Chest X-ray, PA view. Patient: 60 years old, sex F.
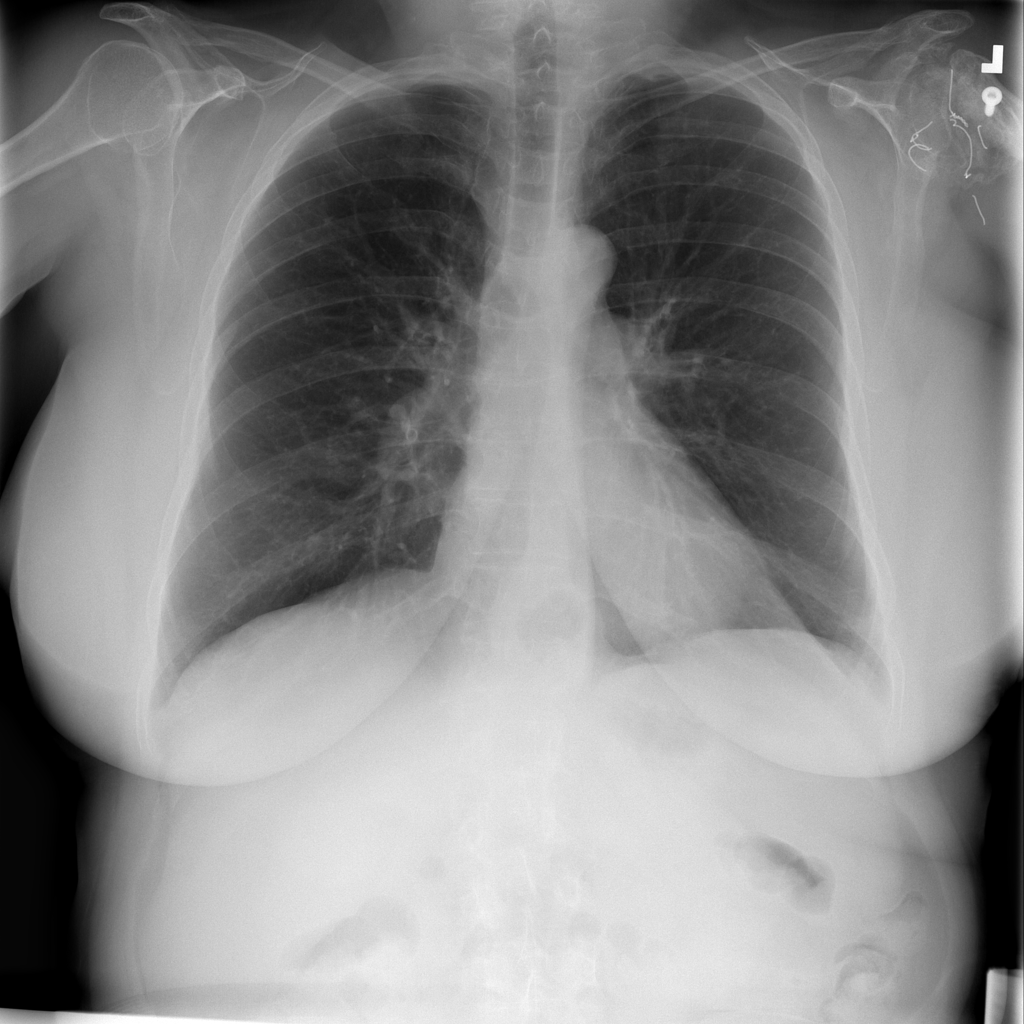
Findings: No Finding